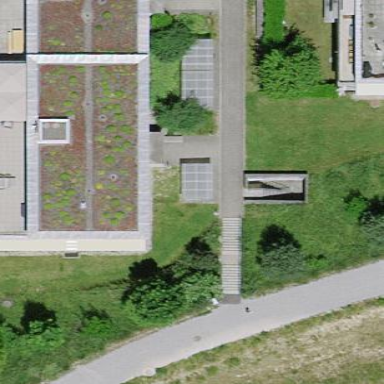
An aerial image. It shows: Residential building with flat roof.